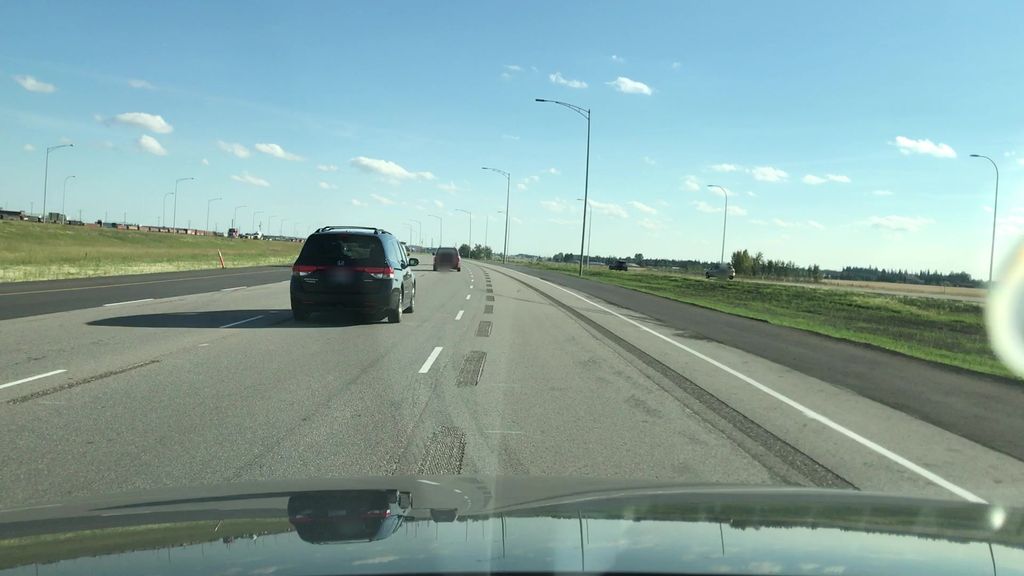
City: edmonton